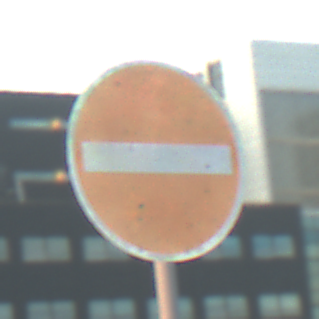
Verkehrszeichen: VerbotDerEinfahrt
Umgebung: Outdoor, Urban
Tageszeit: MorningAfternoon
Wetter: PartlyCloudy
Licht: Natural
Jahreszeit: NotSpecified
Kontrast: LowContrast